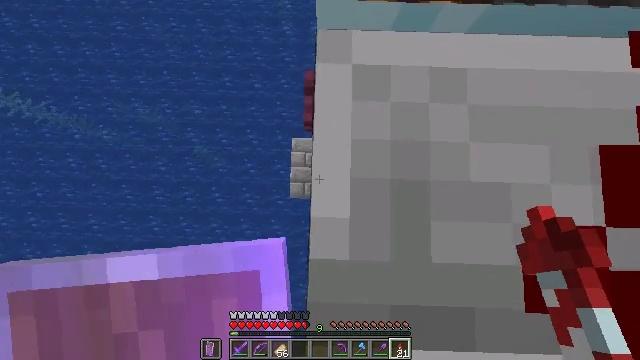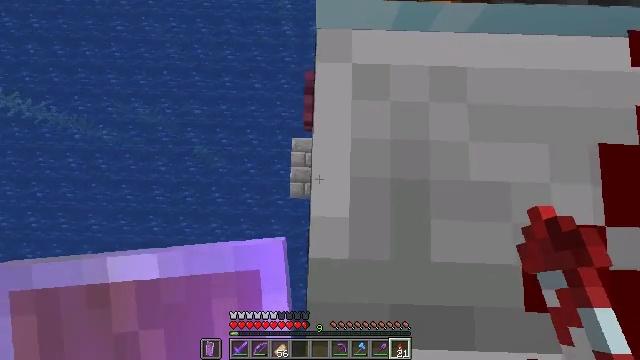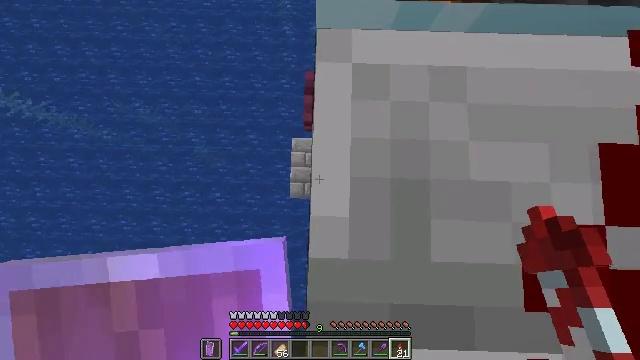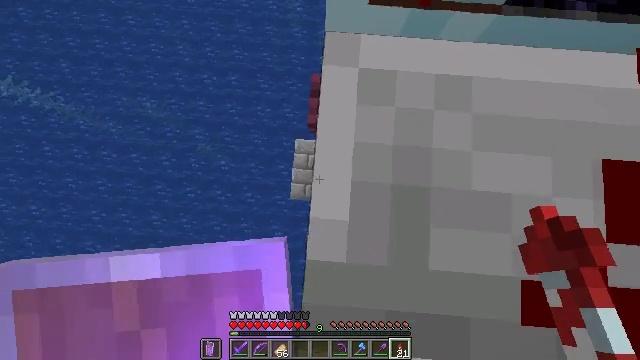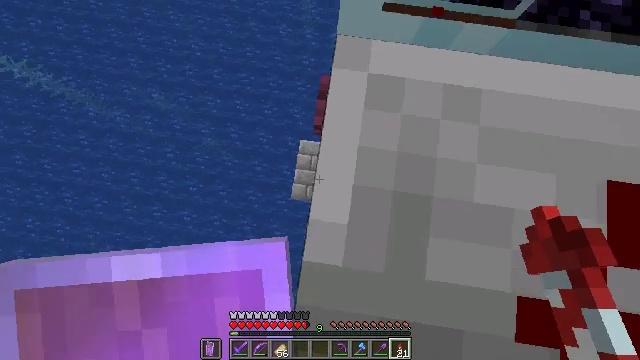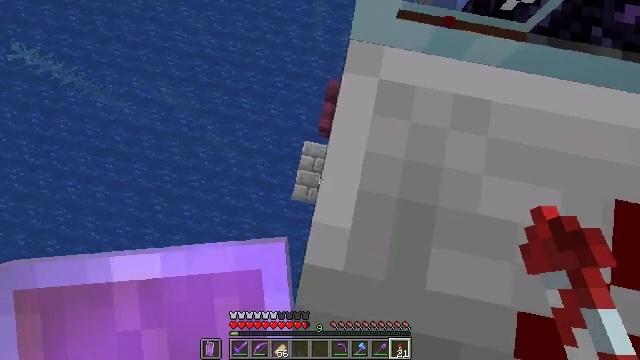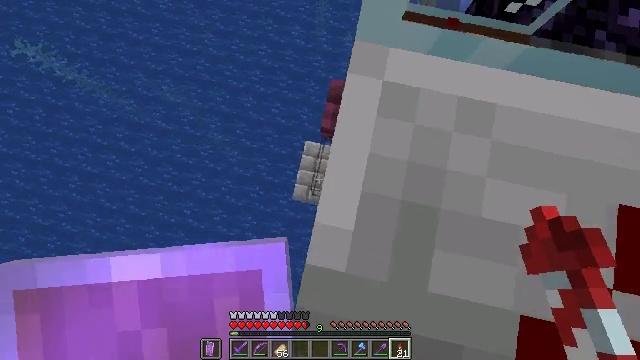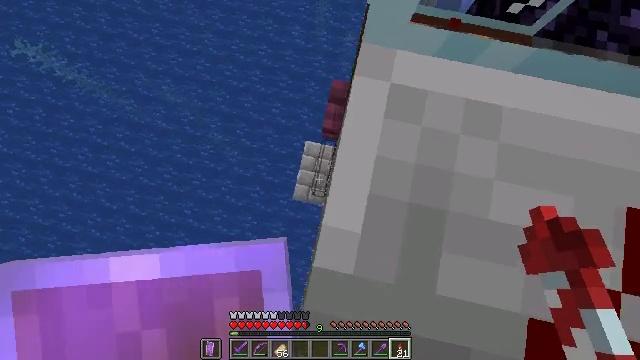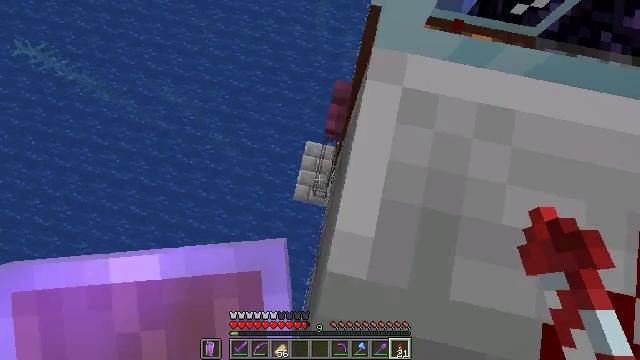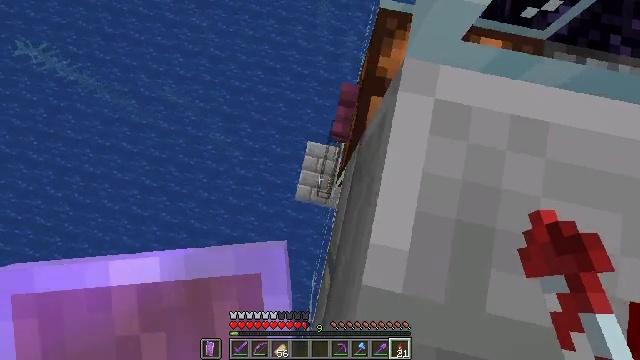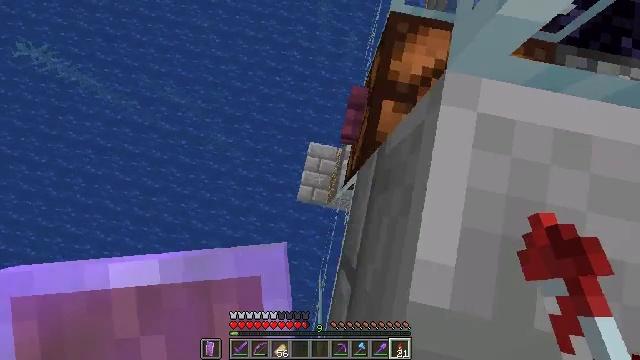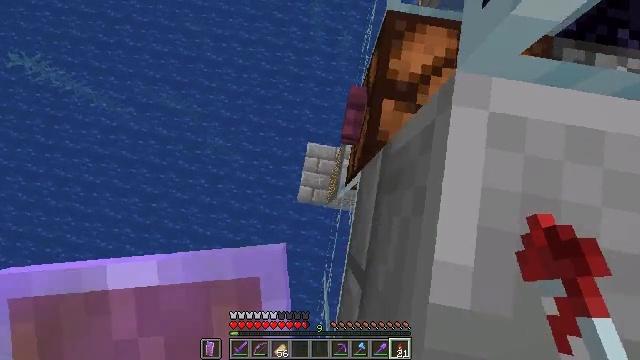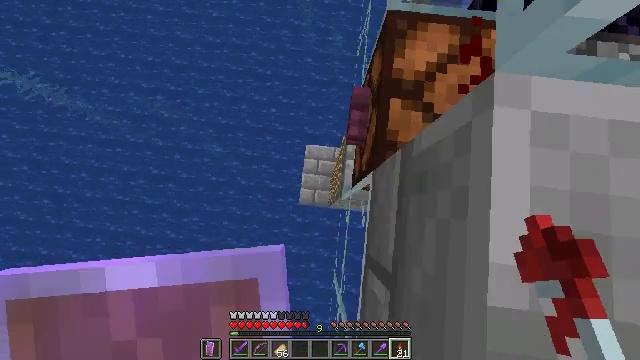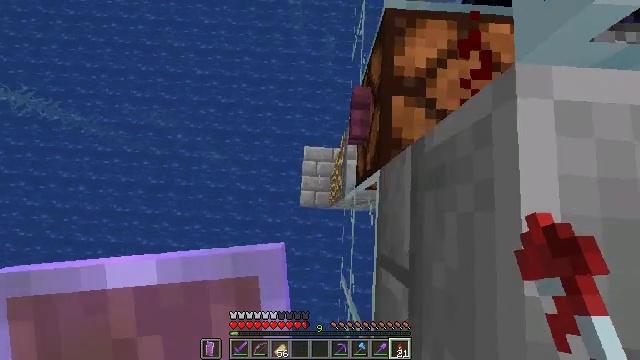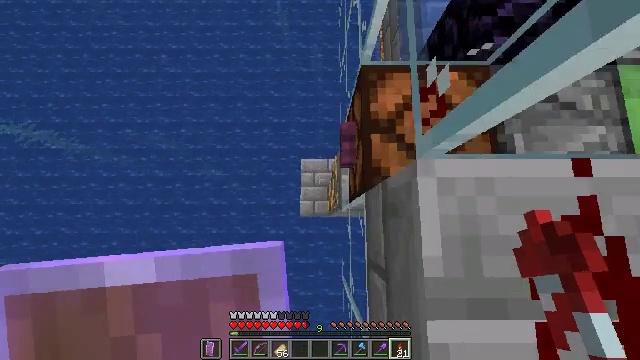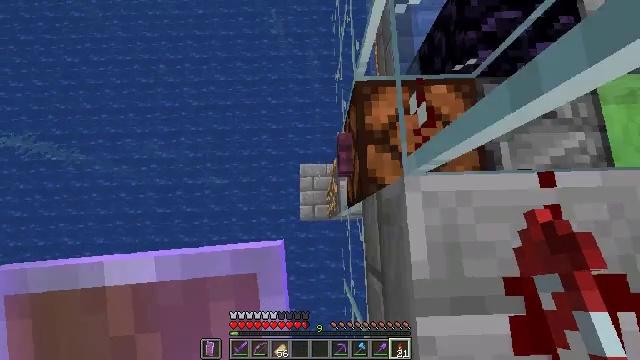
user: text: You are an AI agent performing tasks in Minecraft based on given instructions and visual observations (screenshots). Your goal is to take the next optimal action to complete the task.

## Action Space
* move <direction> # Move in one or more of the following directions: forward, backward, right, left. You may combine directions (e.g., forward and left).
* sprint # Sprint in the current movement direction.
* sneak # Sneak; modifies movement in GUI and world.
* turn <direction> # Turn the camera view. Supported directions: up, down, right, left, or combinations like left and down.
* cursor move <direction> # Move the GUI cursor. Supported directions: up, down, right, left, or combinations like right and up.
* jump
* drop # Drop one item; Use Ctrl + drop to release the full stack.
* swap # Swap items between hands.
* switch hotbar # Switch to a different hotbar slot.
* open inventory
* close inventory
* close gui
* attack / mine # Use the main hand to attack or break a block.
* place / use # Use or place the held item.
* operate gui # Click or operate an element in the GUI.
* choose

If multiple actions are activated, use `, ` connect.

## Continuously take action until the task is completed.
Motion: motion action
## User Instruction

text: Mine the spruce trapdoor by breaking it.
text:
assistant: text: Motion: no_op
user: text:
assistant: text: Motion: no_op
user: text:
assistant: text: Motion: turn left
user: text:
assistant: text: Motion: turn left
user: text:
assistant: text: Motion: move forward, turn left
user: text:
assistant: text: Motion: move forward
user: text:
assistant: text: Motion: move forward
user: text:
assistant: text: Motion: move forward and move left
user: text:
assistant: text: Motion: move forward and move left
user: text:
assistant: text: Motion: move forward and move left
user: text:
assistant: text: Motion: move forward and move left, turn right
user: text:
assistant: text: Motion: move forward, turn right
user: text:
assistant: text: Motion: move forward, turn right
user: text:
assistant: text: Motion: move forward, turn right and up
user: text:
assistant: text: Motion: move forward, turn right
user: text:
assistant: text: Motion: move forward, turn right and up
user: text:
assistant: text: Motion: move forward, turn right and up
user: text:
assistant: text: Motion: turn right and up
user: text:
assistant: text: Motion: turn right and up
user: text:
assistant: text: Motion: turn right and up
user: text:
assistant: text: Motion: move right, turn right and up
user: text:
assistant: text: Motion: move right
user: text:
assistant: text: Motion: no_op
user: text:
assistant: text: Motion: no_op
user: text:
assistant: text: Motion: no_op
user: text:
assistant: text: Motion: turn right
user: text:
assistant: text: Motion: turn right
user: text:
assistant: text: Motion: turn right and up
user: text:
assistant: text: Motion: no_op
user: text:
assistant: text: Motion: turn right and up